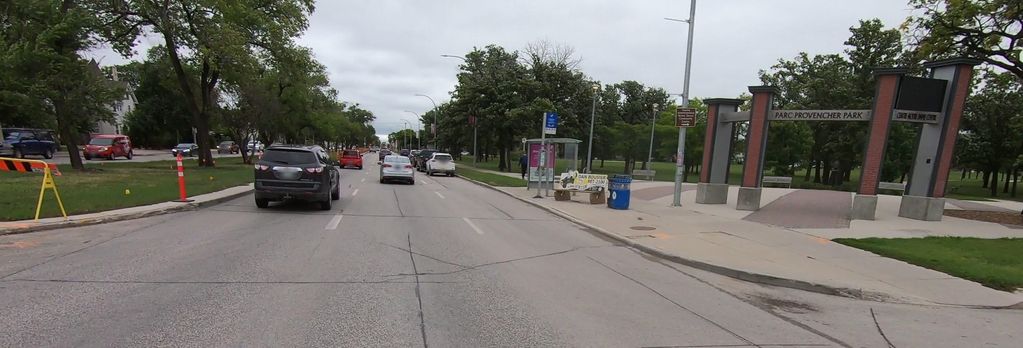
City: winnipeg